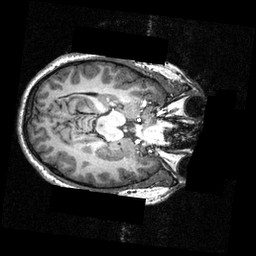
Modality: T1w
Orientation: axial
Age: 24
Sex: male
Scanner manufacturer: siemens
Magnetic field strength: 3.951 T
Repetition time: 1.5 s
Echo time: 0.00335 s